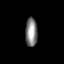
Tissue: lung
Cell type: Others
Senescence score: 0.6199
Nuclear area (px): 339
Mean DAPI intensity: 132.165